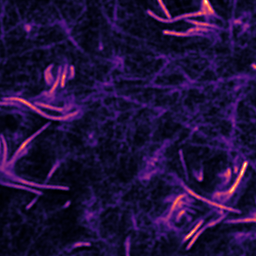
Label: Super-resolution F-actin image